Question: I am using 'Phonegap' and I need to take minimum 2 and maximum 8 photos. I need to show all captured photos in the same screen. I am able to capture 1 photo and show but unable to show all 8 photos.
Also, I need to attach these images to mail. I am using email composer if i gave "/mnt/sdcard/Android/data/pacakgename/cache/1380176187637.jpg" then it is attached in mail but all 8 picture does not get attached. In below screen shot you can see only one picture is viewed:

I am able to only show one image but i need to show all 8 pics and attached it to mail.
Following is my code
'''
<html>
<head>
<script type="text/javascript" charset="utf-8" src="cordova.js"></script>
<script type="text/javascript" charset="utf-8" src="emailcomposer.js"> </script>
<script type="text/javascript">
function deviceready() {
console.log("Device ready");
destinationType=navigator.camera.DestinationType;
}
var destinationType; // sets the format of returned value
function composeText(){
//console.log();
var file1 = document.getElementById('vehiclepic1').value
var message1 = document.getElementById('message_body').value;
console.log(message1);
window.plugins.emailComposer.showEmailComposer(
"Get Estimation",
message1,
["sth@mail.com",],
[],
[],
true,
["image.jpeg", "file.zip"]
);
}
function capturePhoto() {
// Take picture using device camera and retrieve image as base64-encoded string
navigator.camera.getPicture(onPhotoDataSuccess, onFail, { quality: 50,
destinationType: destinationType.DATA_URL });
}
function onPhotoDataSuccess(imageData) {
// Uncomment to view the base64-encoded image data
// console.log(imageData);
// Get image handle
//
var i = 0;
if(imageData.length != 0){
i++;
//alert(i++);
var smallImage = document.getElementById('vehiclepic1');
// Unhide image elements
//
smallImage.style.display = 'block';
// Show the captured photo
// The inline CSS rules are used to resize the image
smallImage.src = "data:image/jpeg;base64," + imageData;
}
}
function onFail(message) {
alert('Failed because: ' + message);
}
function callAnotherPage(){
window.location = "test.html";
}
document.addEventListener("deviceready", deviceready, true);
</script>
<style type="text/css">
li{
list-style: none;
float:left;
padding: 0 5 5 0 ;
}
</style>
</head>
<body>
Pictures
<ul>
<li>
<img style="width:100px;height:80px;" id="vehiclepic1" onclick="capturePhoto();" src="" />
</li>
<li>
<img style="width:100px;height:80px;" id="vehiclepic2" src="" onclick="capturePhoto();"/>
</li>
<li>
<img style="width:100px;height:80px;" id="vehiclepic3" src="" onclick="capturePhoto();" />
</li>
<li>
<img style="width:100px;height:80px;" id="vehiclepic4" src="" onclick="capturePhoto();"/>
</li>
<li>
<img style="width:100px;height:80px;" id="vehiclepic5" src="" onclick="capturePhoto();"/>
</li>
<li>
<img style="width:100px;height:80px;" id="vehiclepic6" src="" onclick="capturePhoto();"/>
</li>
<li>
<img style="width:100px;height:80px;" id="vehiclepic7" src="" onclick="capturePhoto();"/>
</li>
<li>
<img style="width:100px;height:80px;" id="vehiclepic8" src="" onclick="capturePhoto();"/>
</li>
</ul>
<div style="clear:both;"></div>
<button onclick="callAnotherPage();">Next</button>
</body>
'''
Any idea.
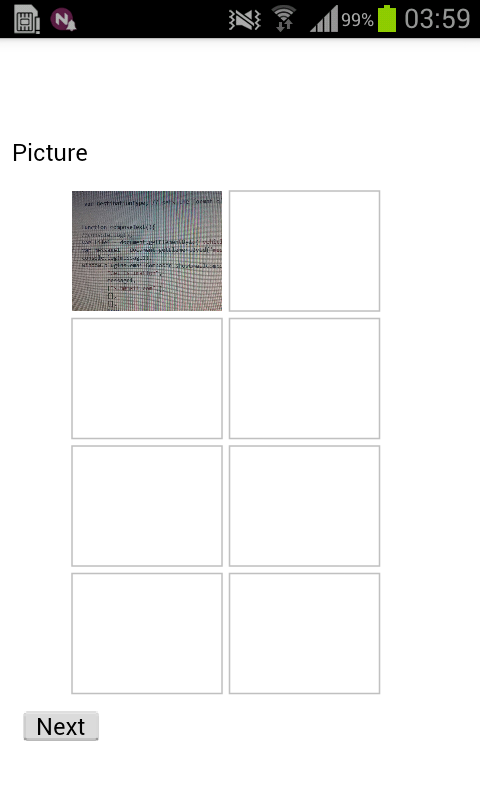
Answer: I solved it the following way.
'''
function capturePhoto() {
// Take picture using device camera and retrieve image as base64-encoded string
navigator.camera.getPicture(onPhotoDataSuccess, onFail, { quality: 25,
destinationType: Camera.DestinationType.FILE_URI, });
}
function onPhotoDataSuccess(imageURI) {
displayPhoto(imageURI);
}
function displayPhoto(imageURI)
{
capturedPhoto ++;
if(capturedPhoto == 1){
var part1 = document.getElementById('part1');
part1.src = imageURI;
}
else if(capturedPhoto == 2){
var part2 = document.getElementById('part2');
part2.src = imageURI;
}
else if(capturedPhoto == 3){
var part3 = document.getElementById('part3');
part3.src = imageURI;
}
else if(capturedPhoto == 4){
var part4 = document.getElementById('part4');
part4.src = imageURI;
}
else if(capturedPhoto == 5){
var part5 = document.getElementById('part5');
part5.src = imageURI;
}
else if(capturedPhoto == 6){
var part6 = document.getElementById('part6');
part6.src = imageURI;
}
else if(capturedPhoto == 7){
var part7 = document.getElementById('part7');
part7.src = imageURI;
}
else if(capturedPhoto == 8){
var part8 = document.getElementById('part8');
part8.src = imageURI;
}
}
'''